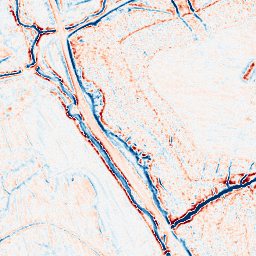
Category: edge_preserving
Decomposition family: bilateral
Decomposition parameters: d: 9
sigma_color: 75
sigma_space: 75
Upsampling method: cubic_catmull_rom
Upsampling parameters: scale: 4
Upsampling scale: 4